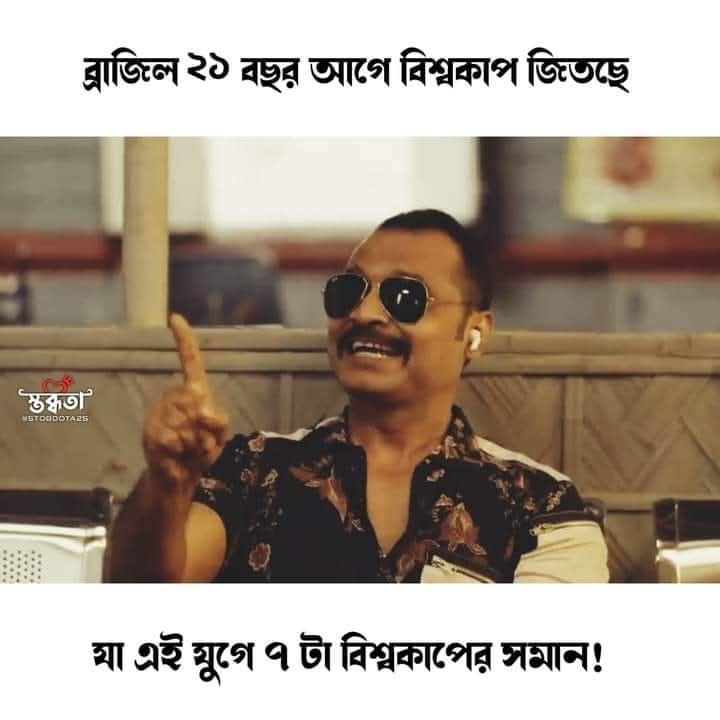
Text: ব্রাজিল ২১ বছর আগে বিশ্বকাপ জিতছে
যা এই যুগে ৭ টা বিশ্বকাপের সমান!
Label: Non Hate